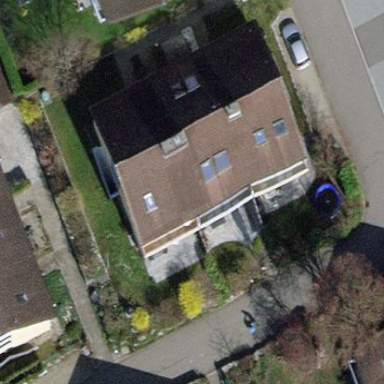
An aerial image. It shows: Terrace building.